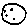
Label: moon